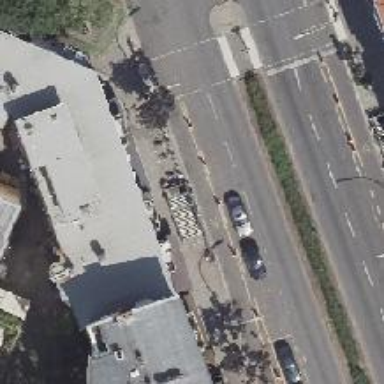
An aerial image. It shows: Bicycle rental facility.